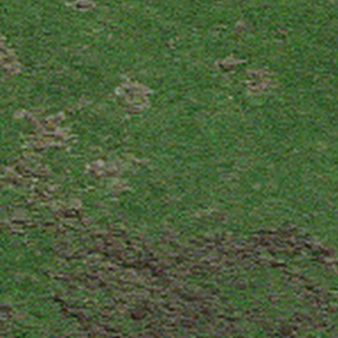
Label: other